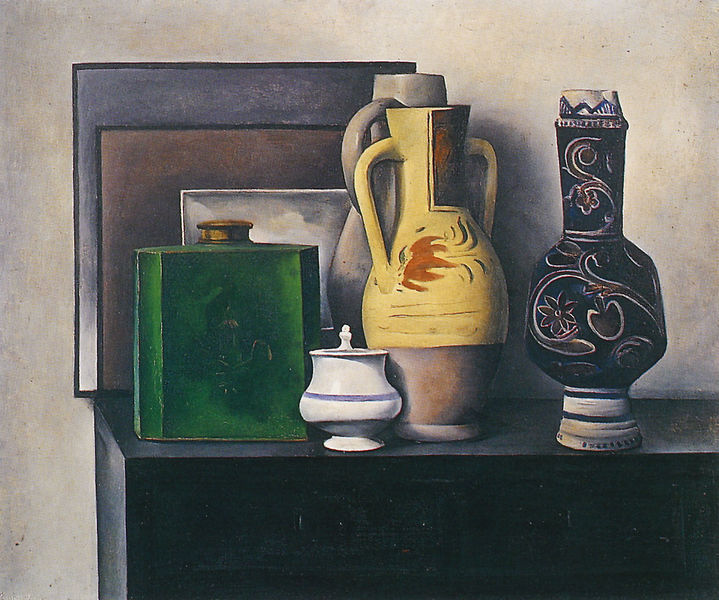
Titel: Stilleben IV
Künstler: Alexander Kanoldt
Institution: Mannheim, Städtische Kunsthalle
Schlagwörter: gemälde, gelb, grün, blume, braun, grau, schwarz, malerei, muster, ornament, flasche, bild, gold, henkel, kanne, keramik, krug, stilleben, stillleben, ton, vase, topf, bilder, kommode, schrank, dekor, ornamente, griff, gefäß, dose, porzellan, krüge, quadrat, stilllebe